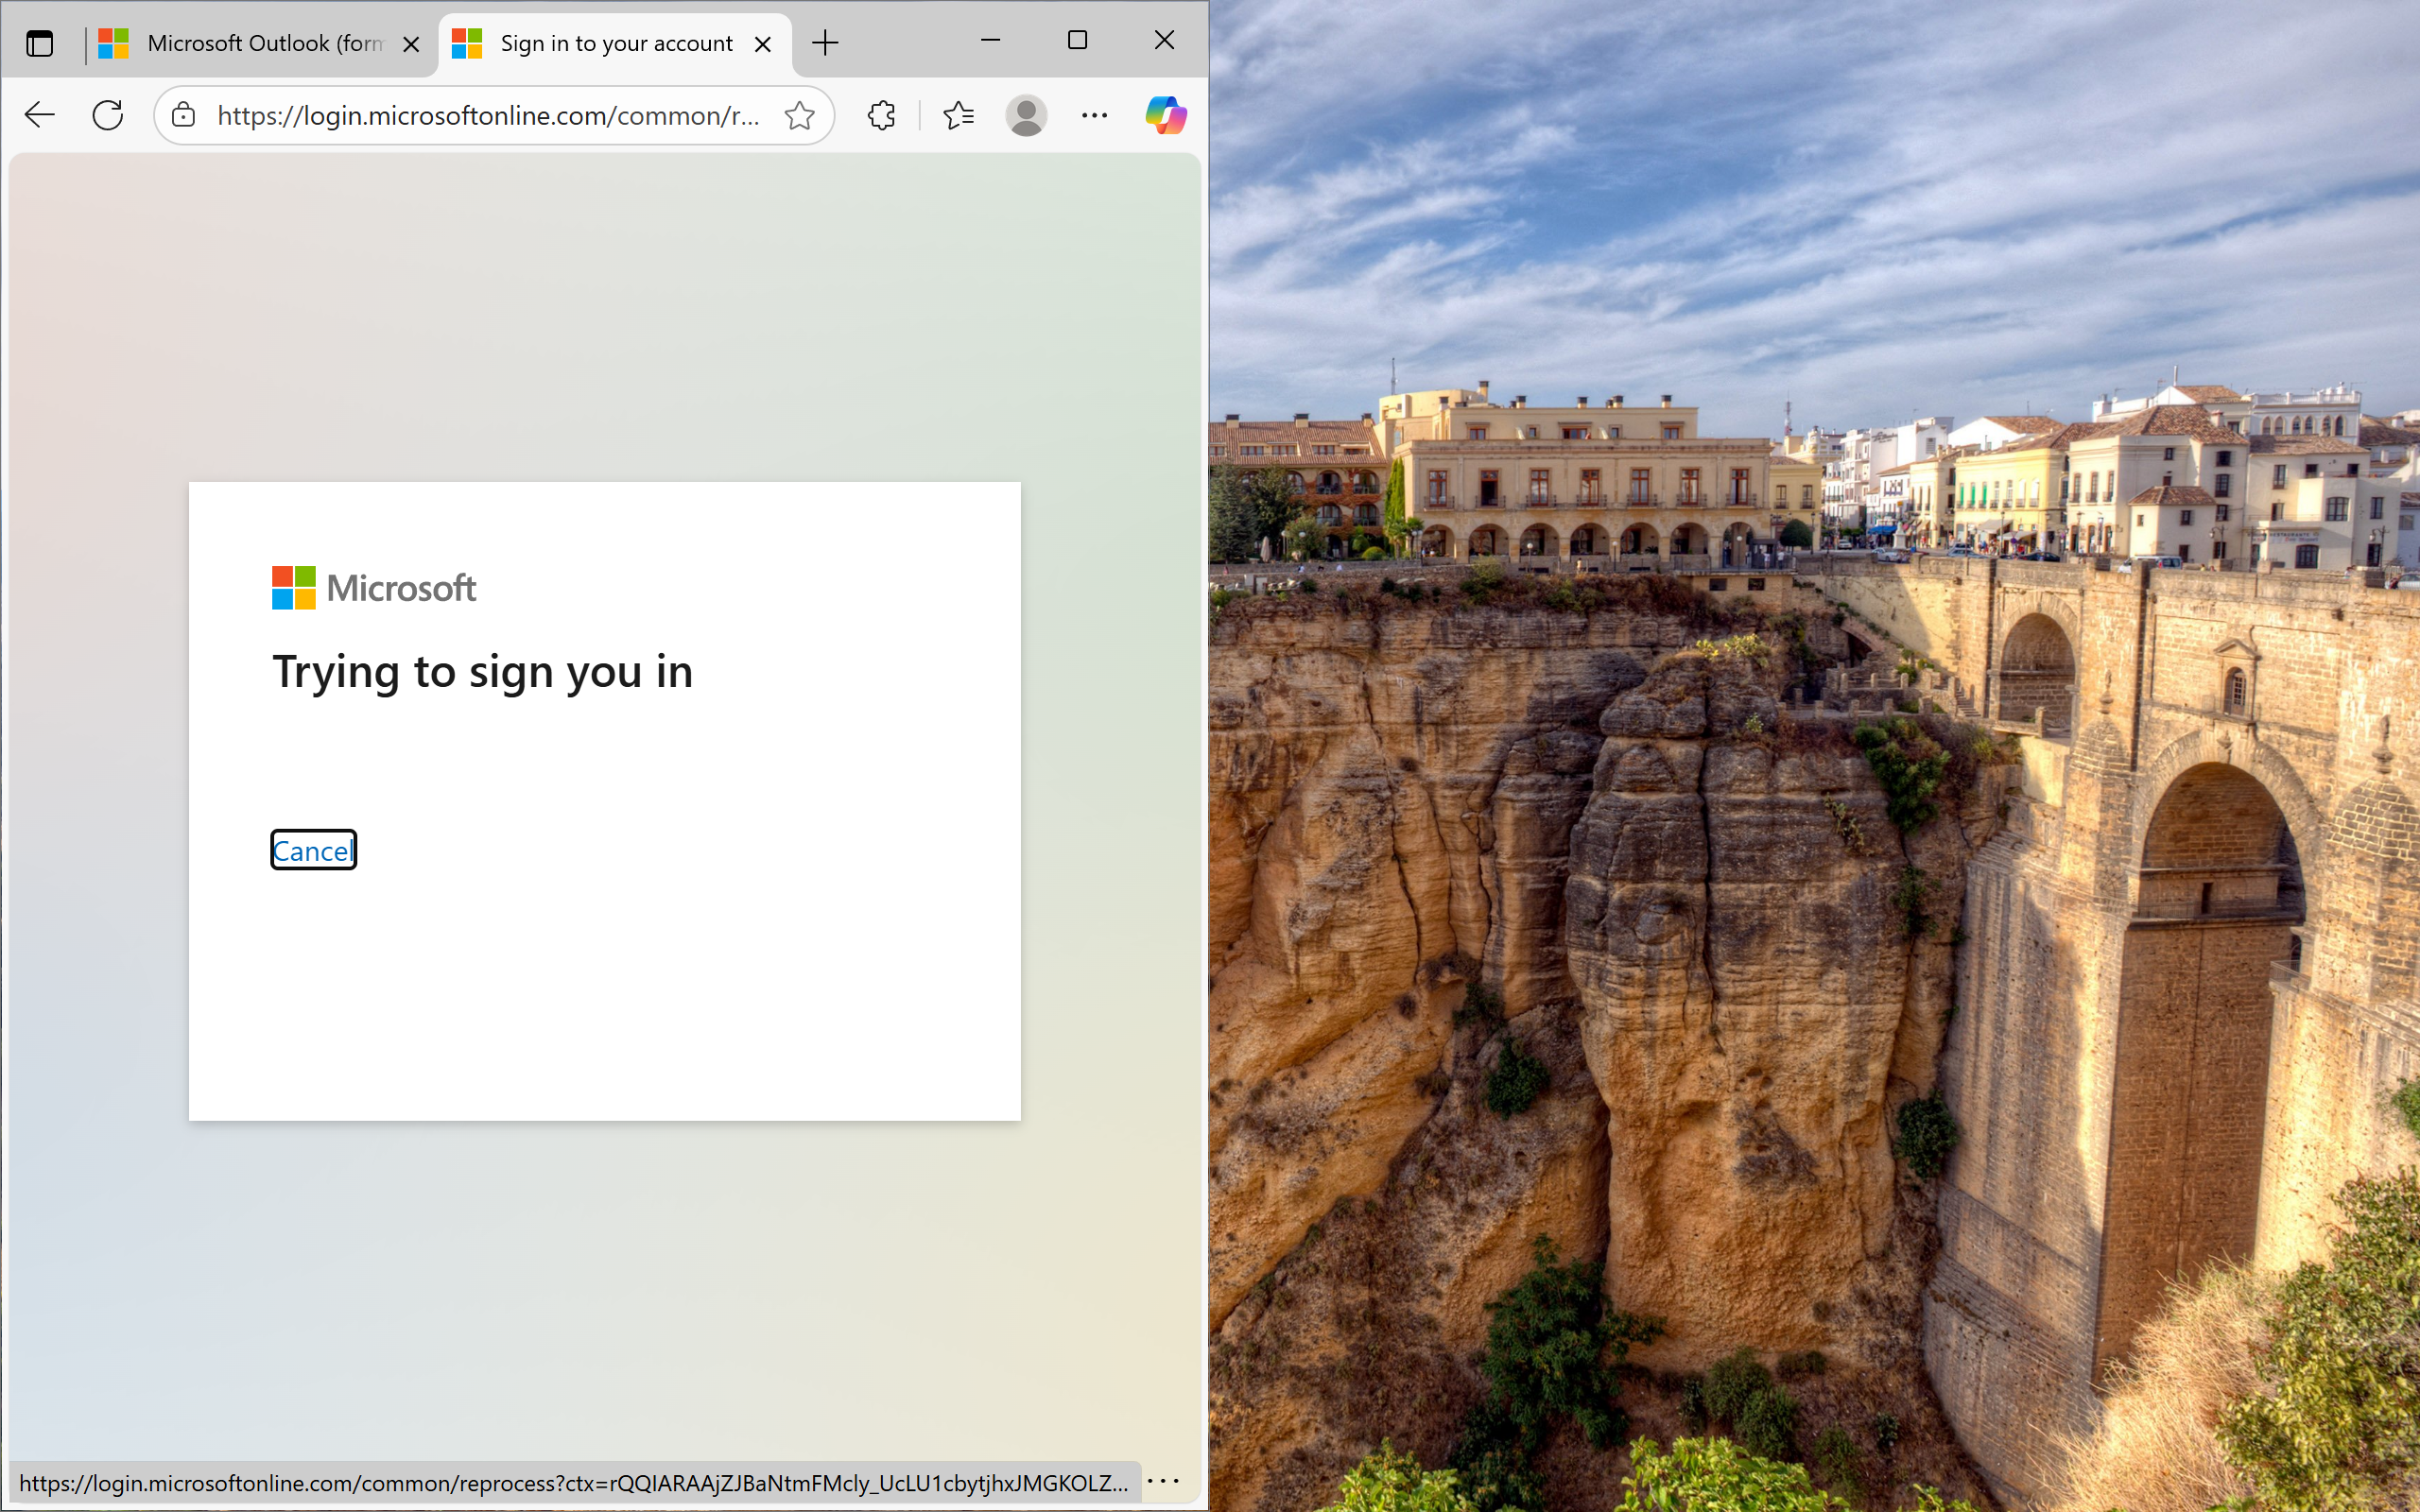
UI elements on screen:
"Desktop - window"
"Sign in to your account - window"
"System - menu bar - Contains commands to manipulate the window"
"System - menu item"
"title bar - value: Sign in to your account"
"Minimise - button - Moves the window out of the way"
"Maximise - button - Makes the window full screen"
"Close - button - Closes the window"
"Microsoft Outlook (formerly Hotmail): Free email and calendar | Microsoft 365 - window"
"System - menu bar - Contains commands to manipulate the window"
"System - menu item"
"title bar"
"Minimise - button - Moves the window out of the way"
"Maximise - button - Makes the window full screen"
"Close - button - Closes the window"
"window"
"Taskbar - pane"
"pane"
"Running applications - pane"
"window"
"UI element"
"window"
"UI element"